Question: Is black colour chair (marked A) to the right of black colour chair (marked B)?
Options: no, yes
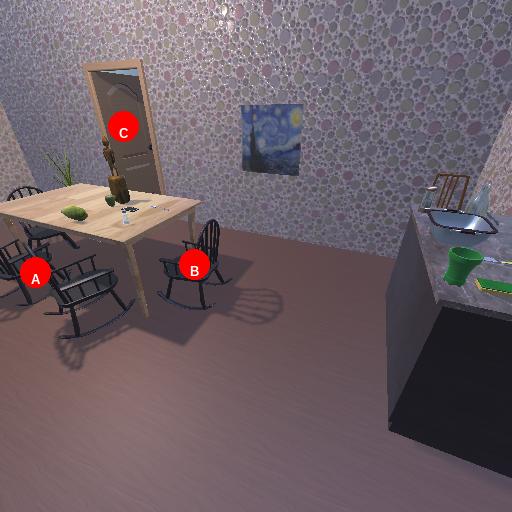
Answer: no